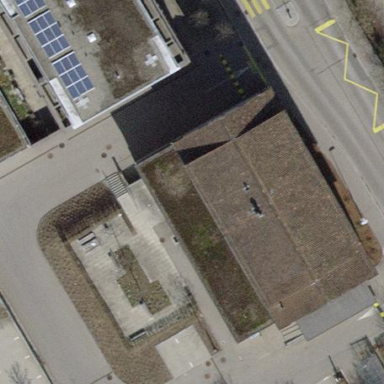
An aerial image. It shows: Office building.